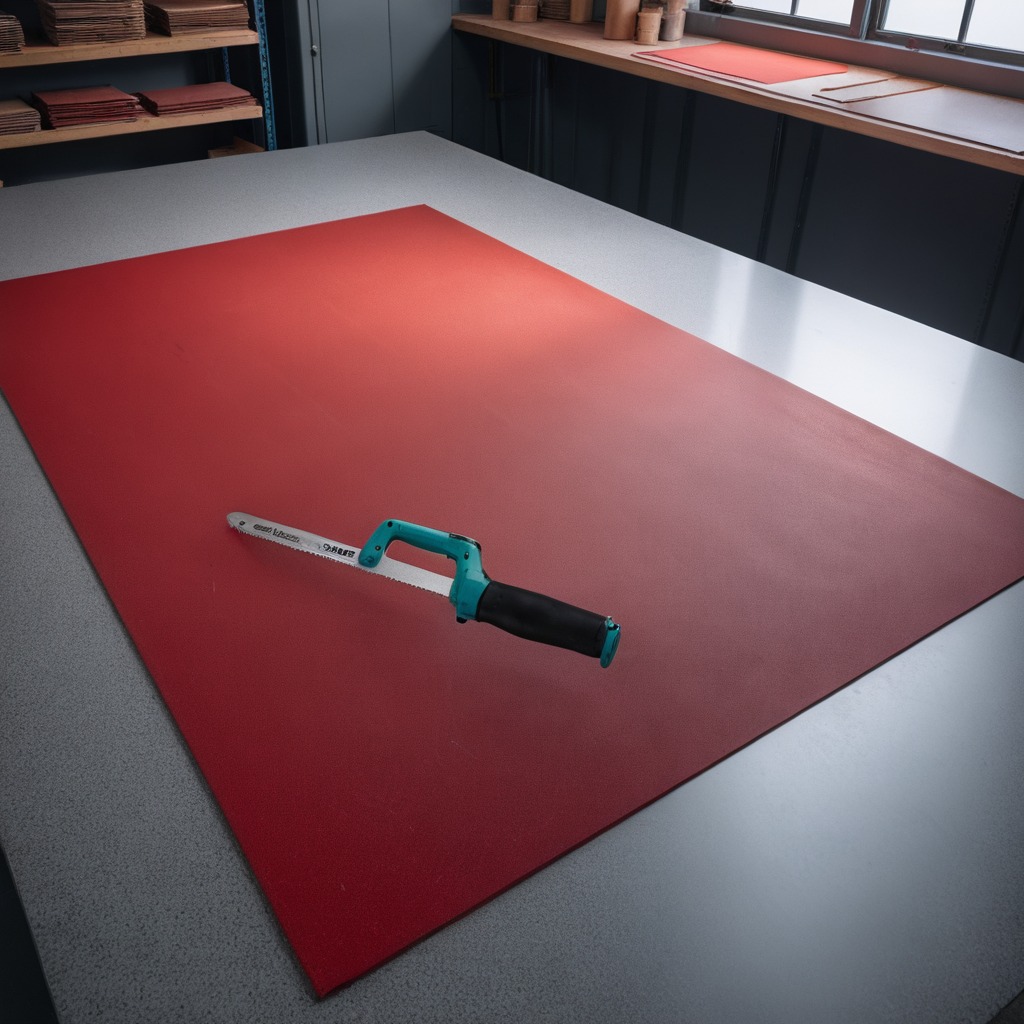
A metal saw is lying on the tabletop.